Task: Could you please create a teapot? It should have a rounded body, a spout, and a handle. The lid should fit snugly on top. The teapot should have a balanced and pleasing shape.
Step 132:
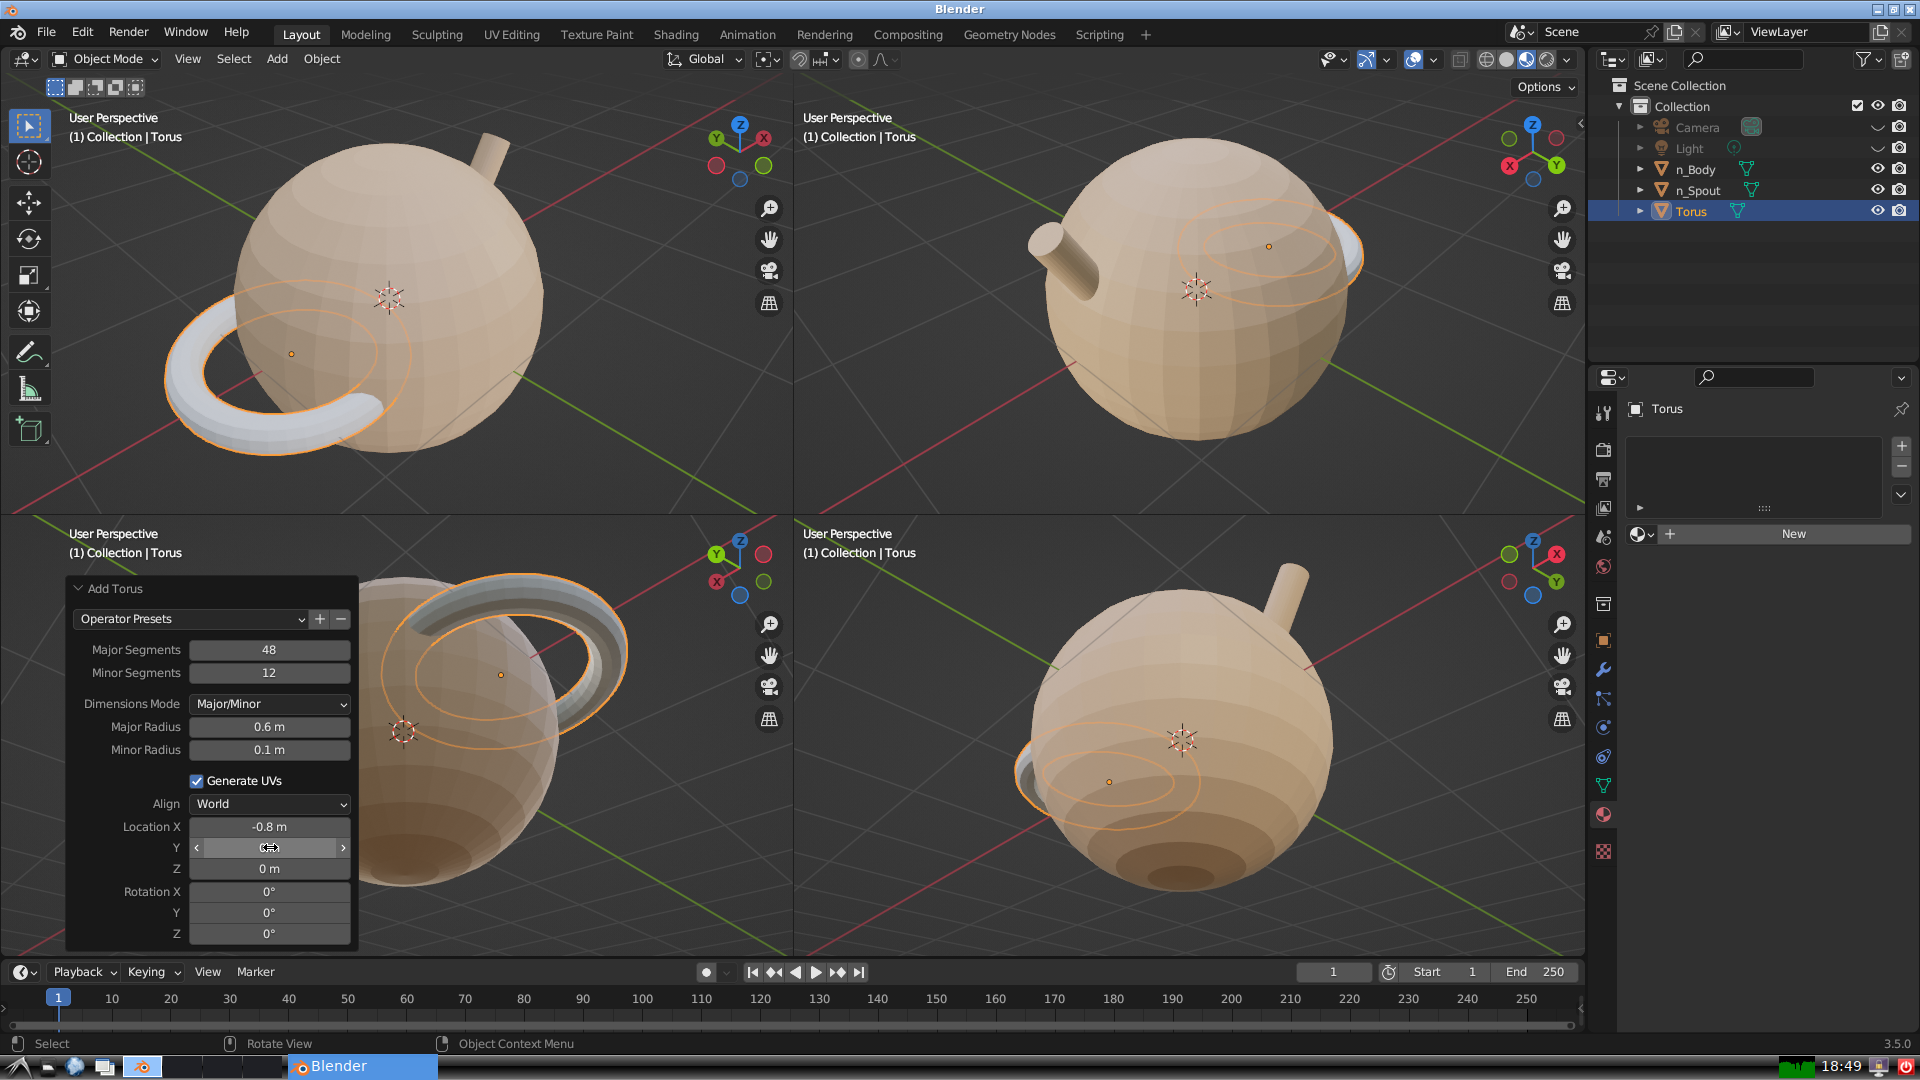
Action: click: no